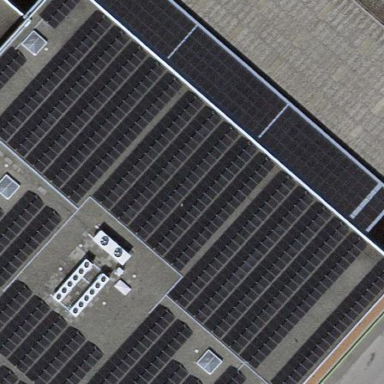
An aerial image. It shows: Solar photovoltaic panel generator.